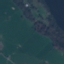
Land use / land cover: Pasture